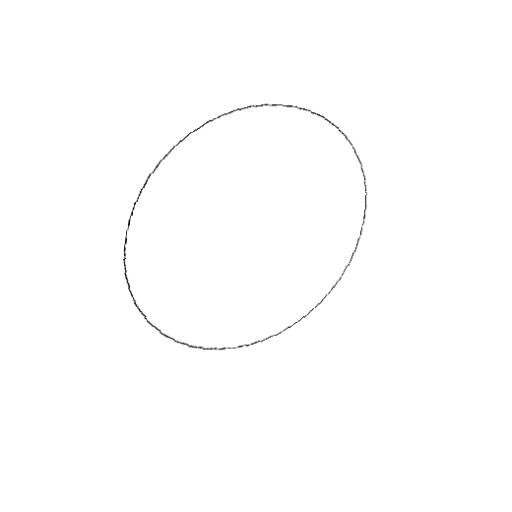
Crossing number: 0